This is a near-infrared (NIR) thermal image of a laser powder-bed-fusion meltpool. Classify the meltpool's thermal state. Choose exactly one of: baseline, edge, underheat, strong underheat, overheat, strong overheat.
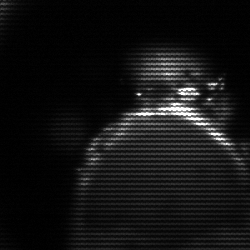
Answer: edge